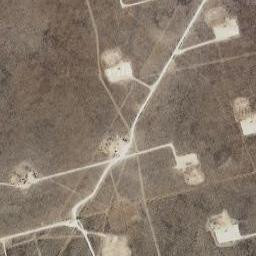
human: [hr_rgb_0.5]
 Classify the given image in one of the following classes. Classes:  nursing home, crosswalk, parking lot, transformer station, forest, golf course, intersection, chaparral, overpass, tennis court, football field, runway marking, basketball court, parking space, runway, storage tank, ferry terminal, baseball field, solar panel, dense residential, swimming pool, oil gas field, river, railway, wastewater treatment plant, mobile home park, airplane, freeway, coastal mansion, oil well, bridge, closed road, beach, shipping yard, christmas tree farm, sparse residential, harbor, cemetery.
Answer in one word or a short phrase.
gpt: oil gas field